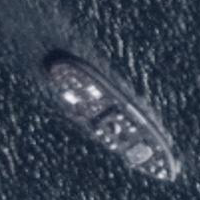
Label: civil